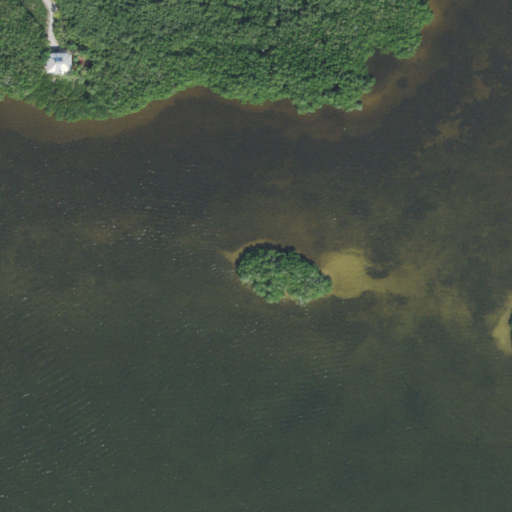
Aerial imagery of island in Florida named Sister Keys containing open water, woody wetlands, medium intensity development, and low intensity development